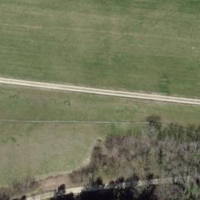
EUNIS habitat code: 52
Species observed at this site:
Corylus avellana
Aegopodium podagraria